Aerial crown-view tile of a tropical tree (Barro Colorado Island, Panama), acquired 20250512:
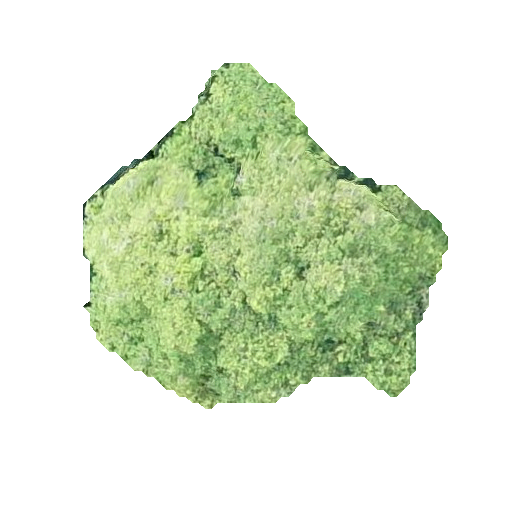
Species: Guapira myrtiflora
GBIF accepted scientific name: Guapira myrtiflora
Crown area: 121.177 m²